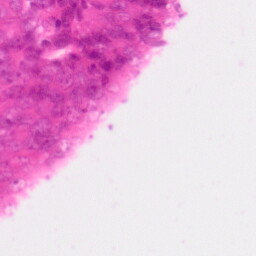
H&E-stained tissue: Colon